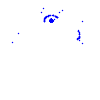
Particle: electron